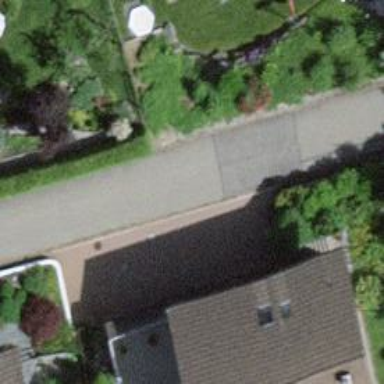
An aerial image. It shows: Hedge acting as barrier.